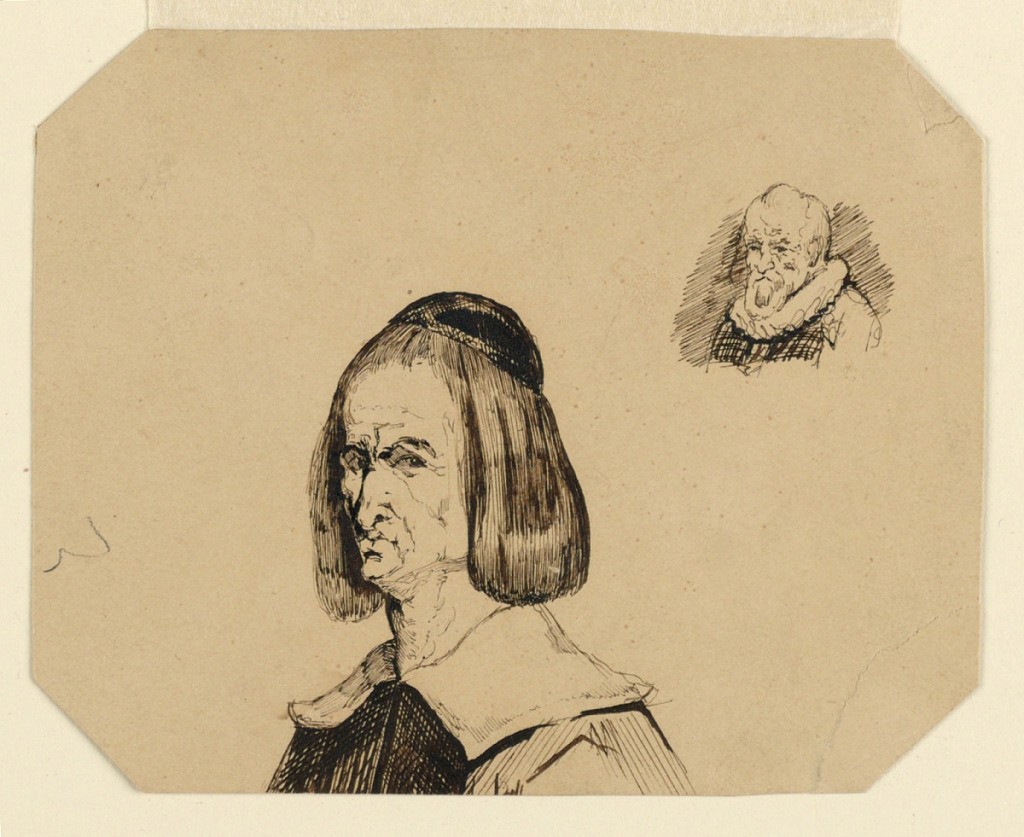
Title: Heads of two men, in the style of Frans Hals
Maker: Homer Dodge Martin, American, 1836 - 1897
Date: ca. 1860
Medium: Pen and bistre ink on light brown paper
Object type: Drawing
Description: Bust of man wearing cap and large collar, turned to left. Upper right, small bust of bearded older man. Verso, lower half: section of shading.